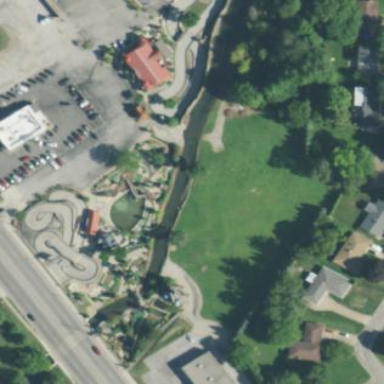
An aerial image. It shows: Miniature golf leisure land.